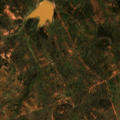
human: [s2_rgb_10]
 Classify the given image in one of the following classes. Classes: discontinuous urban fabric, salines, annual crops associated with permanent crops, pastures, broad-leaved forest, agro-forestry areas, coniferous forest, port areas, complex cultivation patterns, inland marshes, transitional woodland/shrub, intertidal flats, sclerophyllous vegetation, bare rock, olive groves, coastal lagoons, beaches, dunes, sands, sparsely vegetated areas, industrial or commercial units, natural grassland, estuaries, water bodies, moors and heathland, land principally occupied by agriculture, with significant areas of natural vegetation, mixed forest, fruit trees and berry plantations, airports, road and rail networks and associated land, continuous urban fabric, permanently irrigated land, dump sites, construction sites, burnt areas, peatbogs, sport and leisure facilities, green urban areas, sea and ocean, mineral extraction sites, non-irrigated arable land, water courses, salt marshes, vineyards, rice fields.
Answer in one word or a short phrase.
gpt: non-irrigated arable land, agro-forestry areas, broad-leaved forest, transitional woodland/shrub